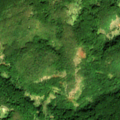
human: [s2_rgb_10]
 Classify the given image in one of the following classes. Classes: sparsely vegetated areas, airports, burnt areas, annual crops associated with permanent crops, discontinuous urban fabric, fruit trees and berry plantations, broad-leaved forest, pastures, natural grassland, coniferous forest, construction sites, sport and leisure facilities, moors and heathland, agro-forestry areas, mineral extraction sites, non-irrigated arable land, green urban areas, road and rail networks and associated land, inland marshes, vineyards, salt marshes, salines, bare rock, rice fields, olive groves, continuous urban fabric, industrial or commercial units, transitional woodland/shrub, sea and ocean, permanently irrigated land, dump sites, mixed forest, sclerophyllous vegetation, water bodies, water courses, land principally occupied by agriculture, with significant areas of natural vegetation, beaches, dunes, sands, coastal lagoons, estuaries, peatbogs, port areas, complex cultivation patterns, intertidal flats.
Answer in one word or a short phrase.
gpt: land principally occupied by agriculture, with significant areas of natural vegetation, broad-leaved forest, transitional woodland/shrub